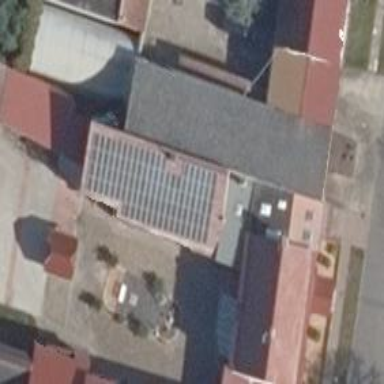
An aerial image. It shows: Solar photovoltaic panel generator located on the roof.